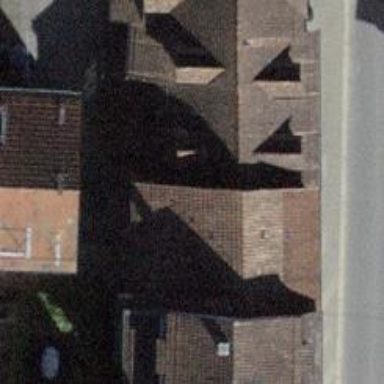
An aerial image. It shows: Terrace building.